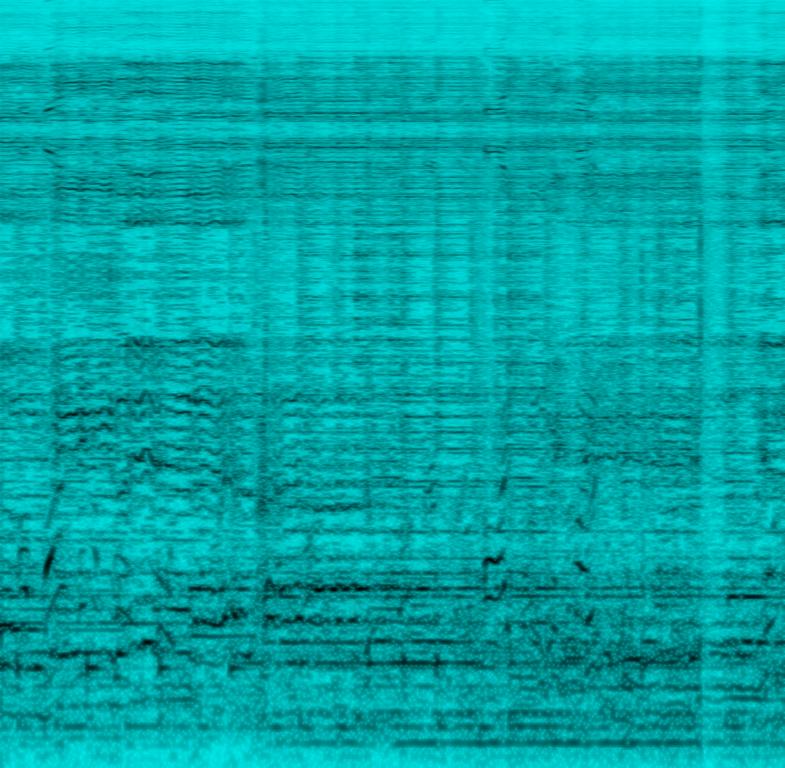
Acoustic guitars are strumming chords while male voices are singing along. There are a lot of background noises of people talking. The recording is of very poor quality. This song may be playing at a local small town event.